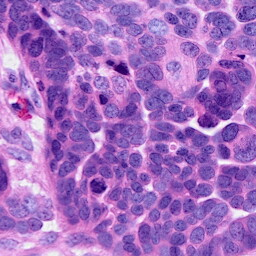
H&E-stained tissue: Ovarian